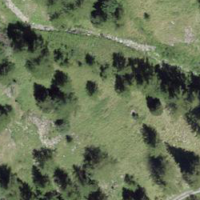
EUNIS habitat code: 43
Species observed at this site:
Anthocharis cardamines
Erynnis tages